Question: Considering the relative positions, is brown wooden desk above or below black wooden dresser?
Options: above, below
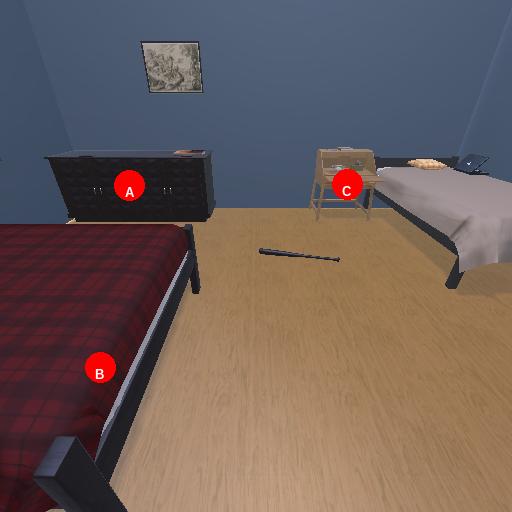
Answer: above